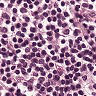
Metastatic tissue present: no